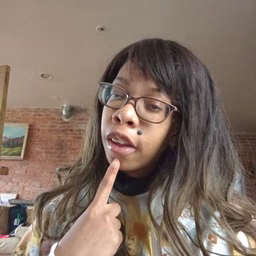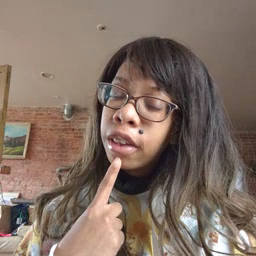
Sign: say